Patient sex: F
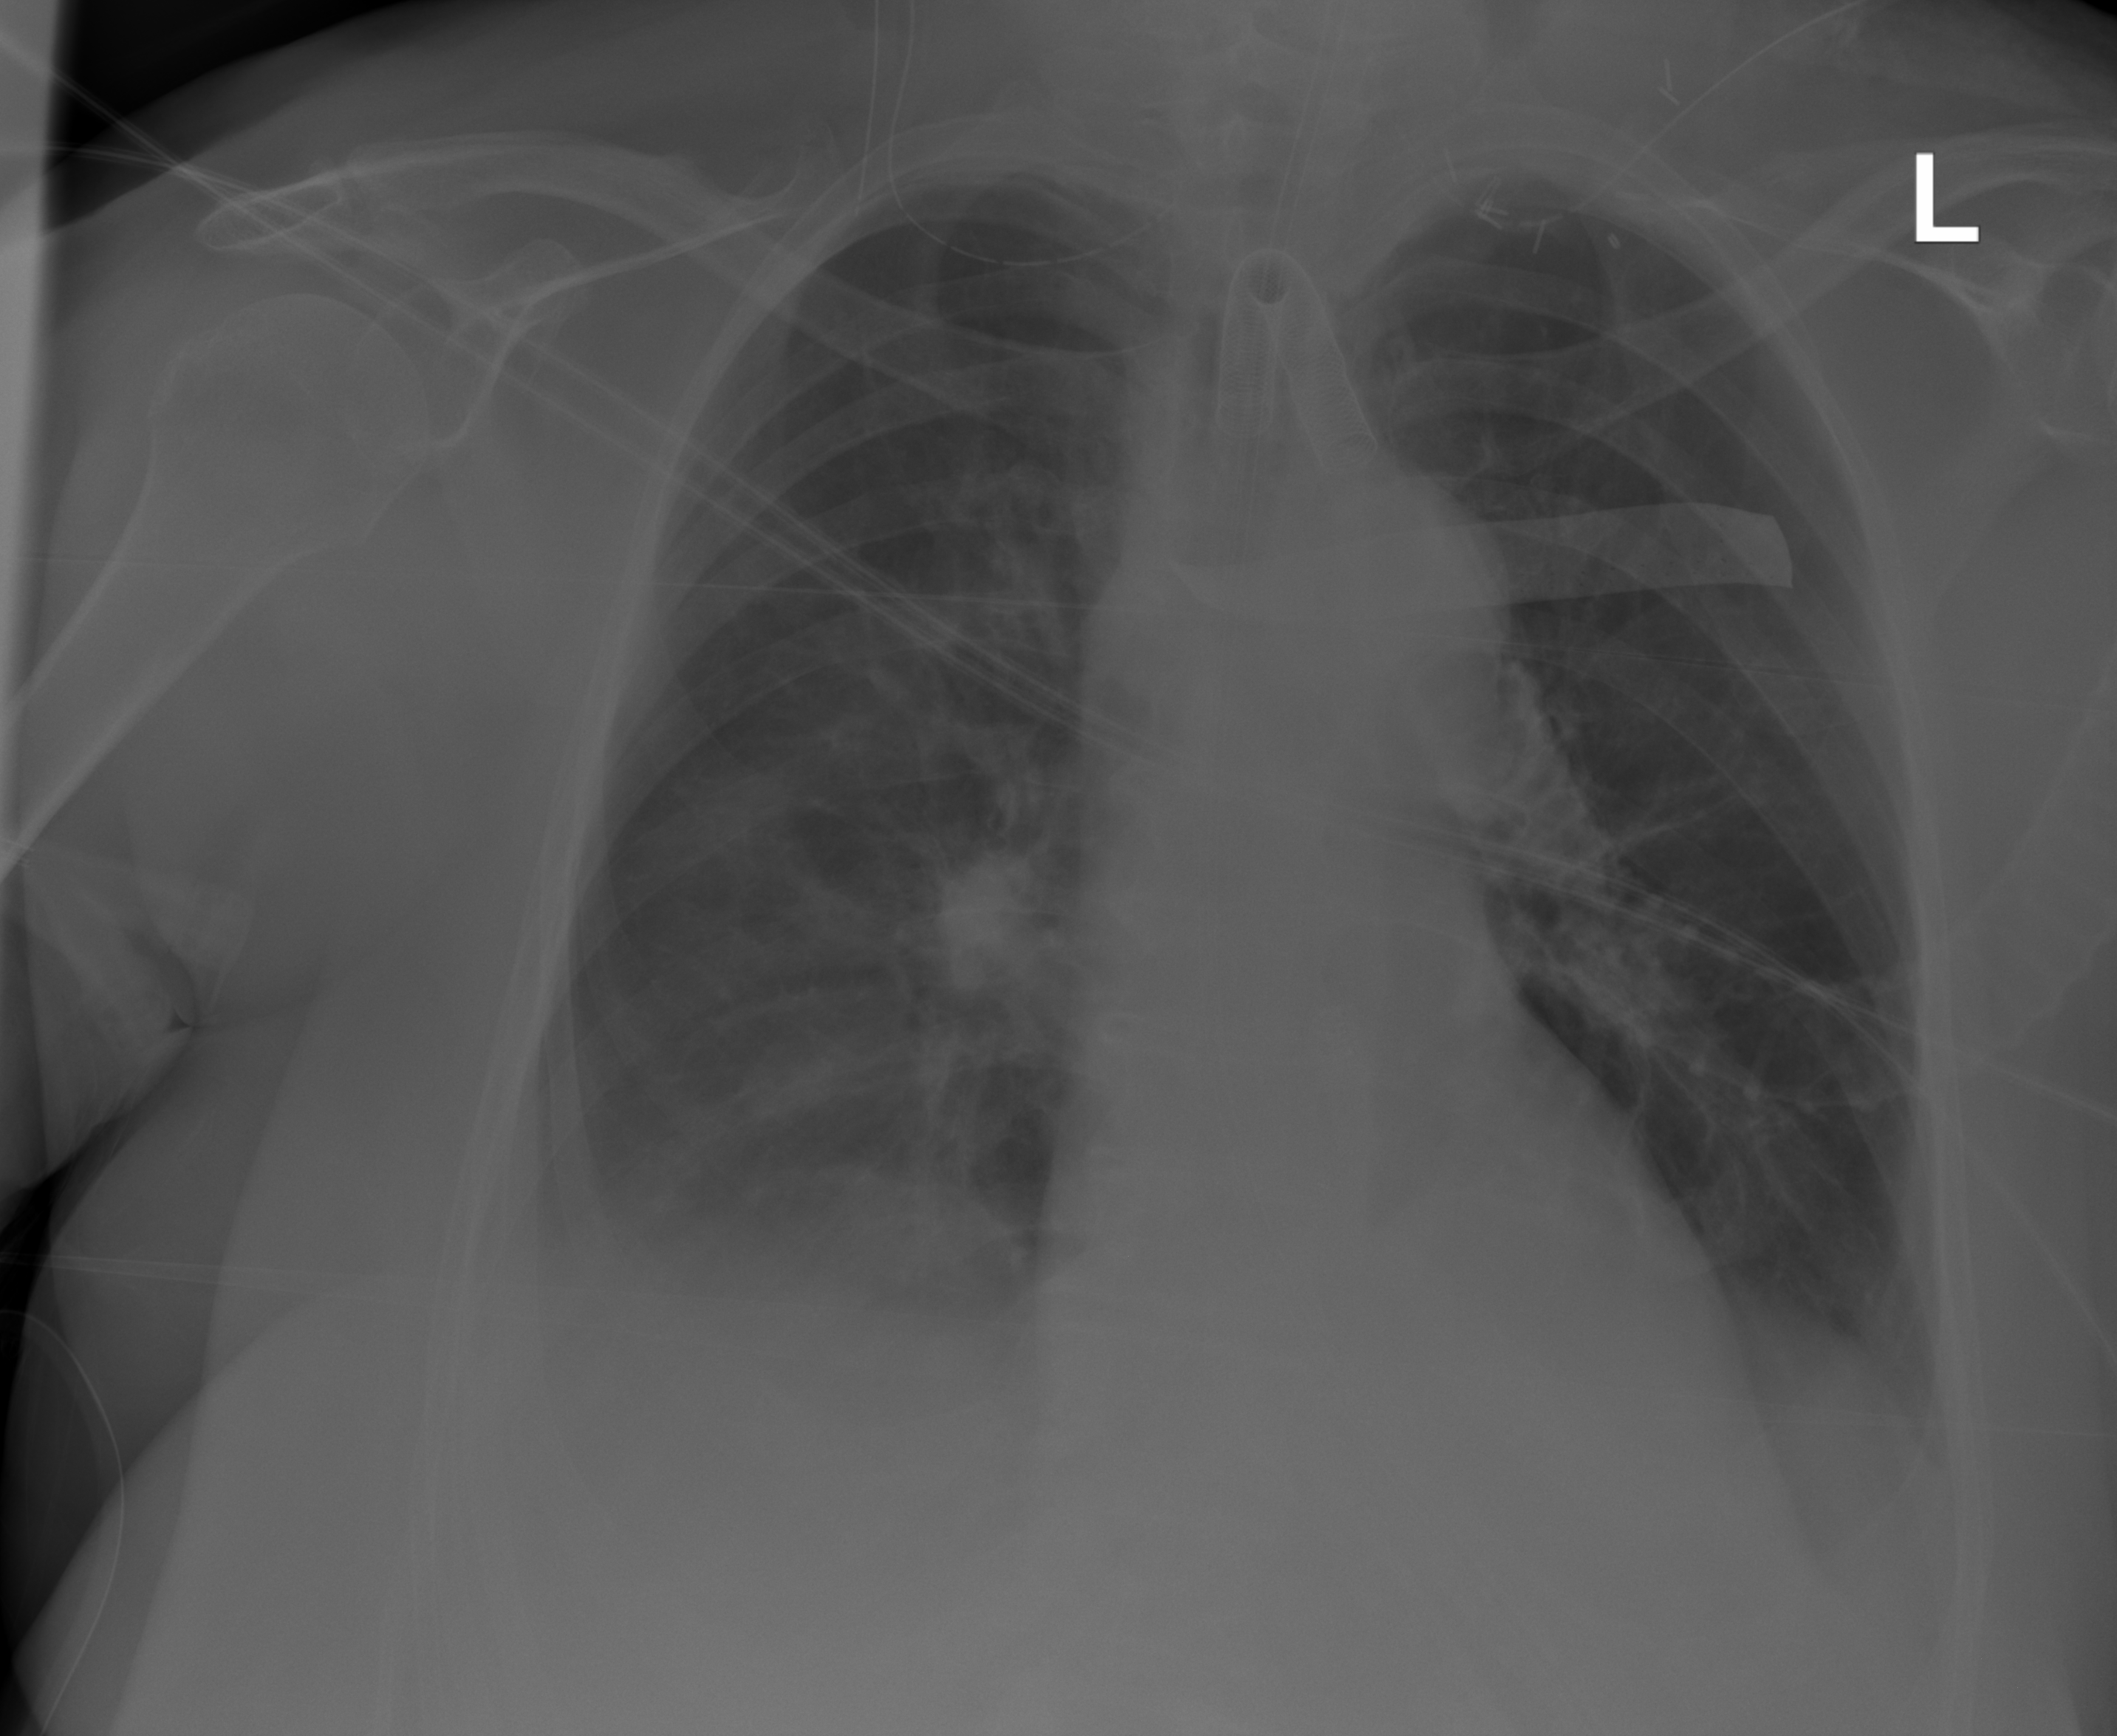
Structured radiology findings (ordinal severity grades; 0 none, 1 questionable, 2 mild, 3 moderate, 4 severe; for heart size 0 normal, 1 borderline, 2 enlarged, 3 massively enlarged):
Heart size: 0
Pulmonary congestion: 0
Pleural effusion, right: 3
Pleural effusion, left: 2
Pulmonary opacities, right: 0
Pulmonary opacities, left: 0
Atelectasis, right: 3
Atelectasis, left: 2